Question: I have a horizontal scroll view containing a linear layout.
Something like this:
'''
<HorizontalScrollView
android:fillViewport="true"
android:id="@+id/product_hsv"
android:layout_height="wrap_content"
android:layout_width="match_parent"
android:measureAllChildren="false"
android:scrollbars="none">
<LinearLayout
android:id="@+id/product_container_layout"
android:layout_height="match_parent"
android:layout_width="match_parent"
android:orientation="horizontal" />
</HorizontalScrollView>
'''
> What I want to do is to add n number of the same layout to display
product collection in a Horizontal scroll view.
The picture below will give you an idea of what I have done so far.

For this, I have added product collection view to 'R.id.product_container_layout'.
'''
String[] productCollectionArr = new String[]{"Shirt", "Jewellary", "Moto X Play", "Ellis Flat"};
for (int i = 0; i < productCollectionArr.length; i++) {
LinearLayout parentLayout = (LinearLayout) findViewById(R.id.product_container_layout);
View child = getLayoutInflater().inflate(R.layout.item_product, null);//child.xml
parentLayout.addView(child);
}
for (int i = 0; i < productCollectionArr.length; i++) {
LinearLayout eachProductLayout = (LinearLayout) findViewById(R.id.product_container_layout);
((TextView) eachProductLayout.findViewById(R.id.product_name_tv)).setText(productCollectionArr[i]);
}
'''
But
What I can do is generate view id for each view and its element and map these ids to certain name so that I could access them by id.
Is this the correct methodology or should I do something else?.
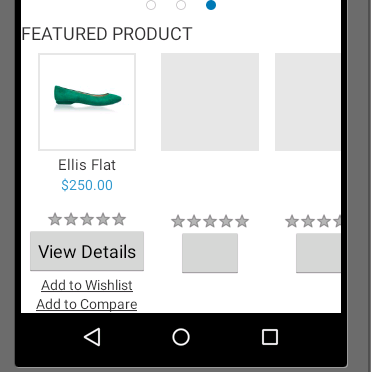
Answer: So, you need to populate your view before adding to container or save links to all items. It will looks like this:
'''
LinearLayout parentLayout=(LinearLayout)findViewById(R.id.linearLayout1);
for (int i = 0; i < items.size(); i ++) {
View child = getLayoutInflater().inflate(R.layout.item_grid, null);//child.xml
((TextView) child.findViewById(R.id.name)).setText(items.get(i).getName(); // where R.id.name is a textView in your child.xml layout.
parentLayout.addView(child);
}
'''
after all, you can access to your elements by index, if you want to change it:
'''
parentLayout.getChildAt(index)
'''
But if you have a lot of items, it's not good idea. In this case you will not recycle your views and will consume a lot of memory.
I suggest to use <URL> from support library.